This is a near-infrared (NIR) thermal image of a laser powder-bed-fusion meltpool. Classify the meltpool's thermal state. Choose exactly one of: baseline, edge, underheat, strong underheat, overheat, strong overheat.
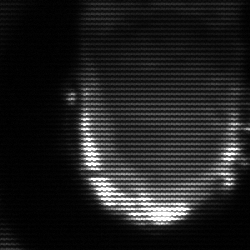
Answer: baseline